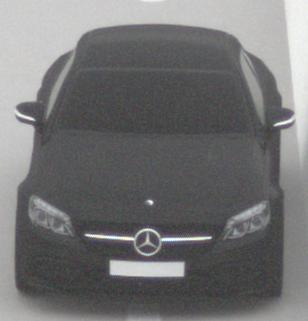
Make: Mercedes-Benz
Model: C 43 AMG
Detailed model: C-Class (205) AMG Limousine
Model produced from: 2016/10
Model produced until: 2018/04
Doors: 4
Color: black
Road condition: dry road
Daytime: midday
Contrast: low contrast